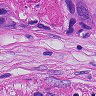
Metastatic tissue present: yes